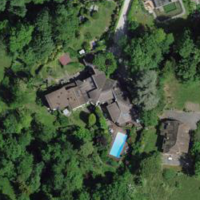
EUNIS habitat code: 55
Species observed at this site:
Corvus corone